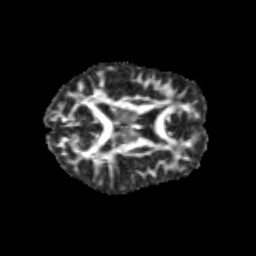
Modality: FA
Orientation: axial
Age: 13
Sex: female
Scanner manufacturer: siemens
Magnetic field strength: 3 T
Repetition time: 3.8 s
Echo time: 0.07 s